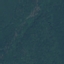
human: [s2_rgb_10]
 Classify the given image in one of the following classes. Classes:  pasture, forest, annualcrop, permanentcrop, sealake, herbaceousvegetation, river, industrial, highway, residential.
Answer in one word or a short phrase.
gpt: Forest